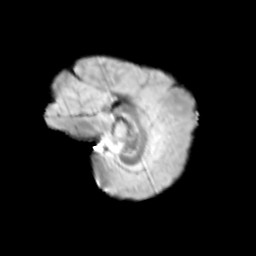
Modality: T2w
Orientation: sagittal
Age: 11
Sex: female
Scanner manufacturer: siemens
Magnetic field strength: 3 T
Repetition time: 3.8 s
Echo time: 0.07 s